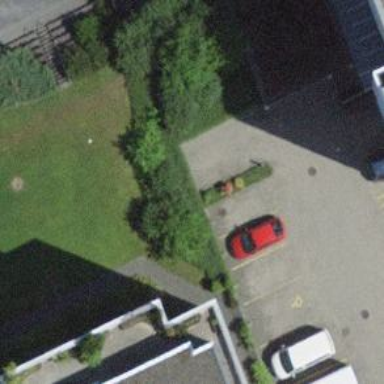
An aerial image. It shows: Parking area with surface.